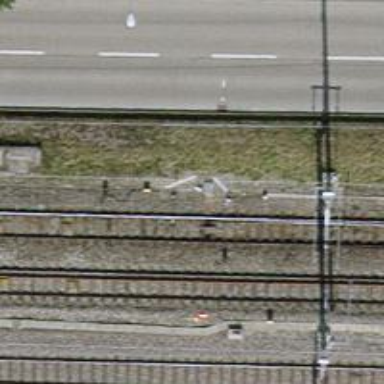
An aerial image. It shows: Railway switch.